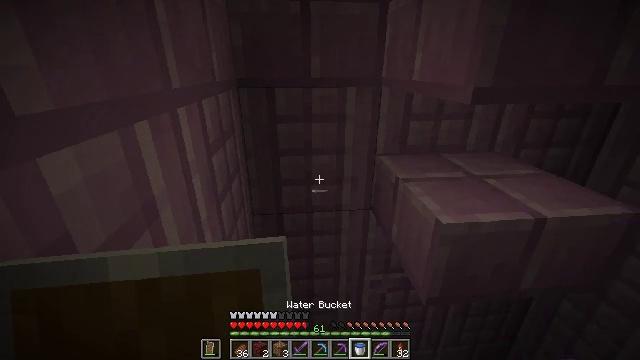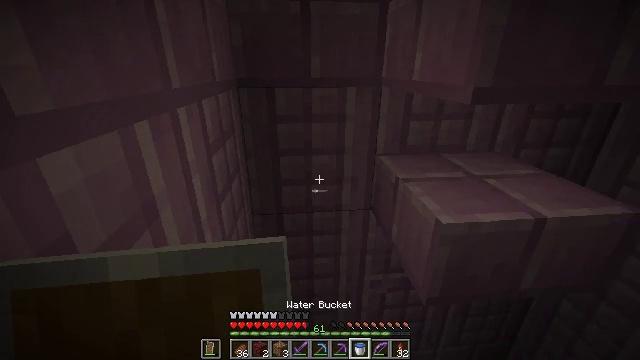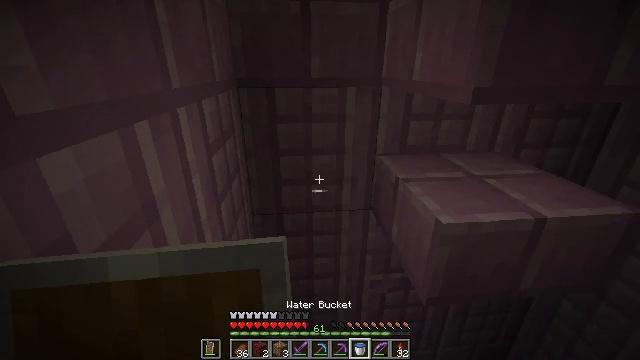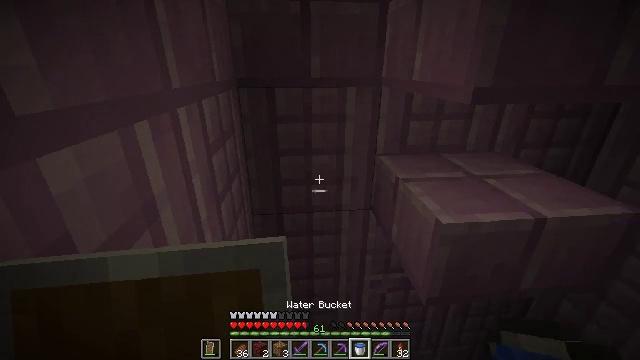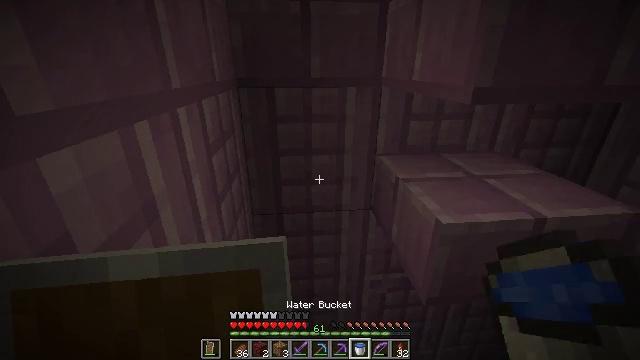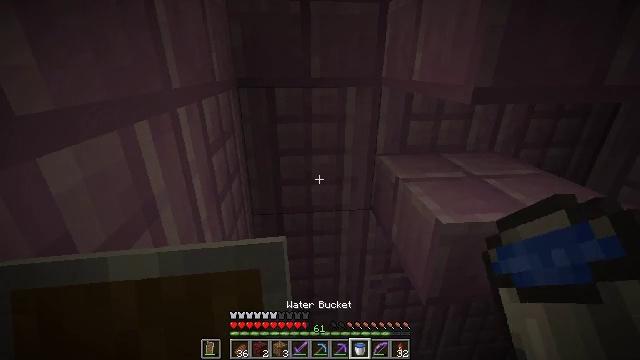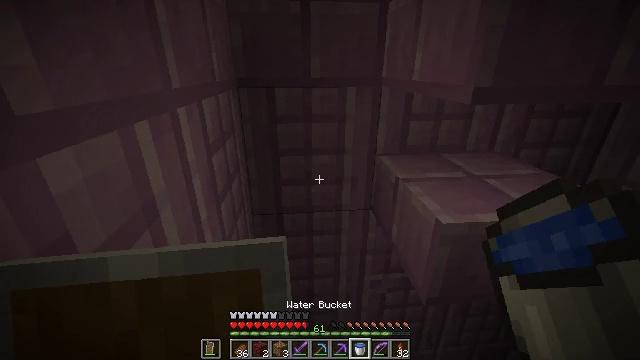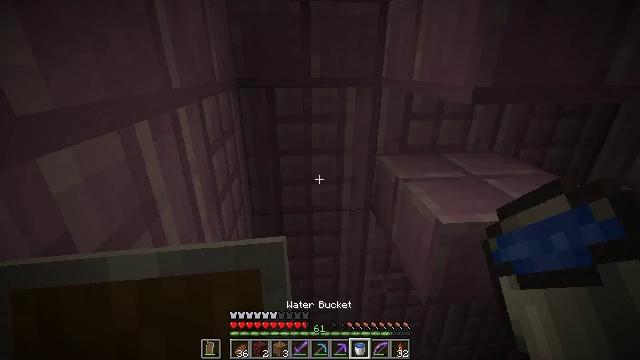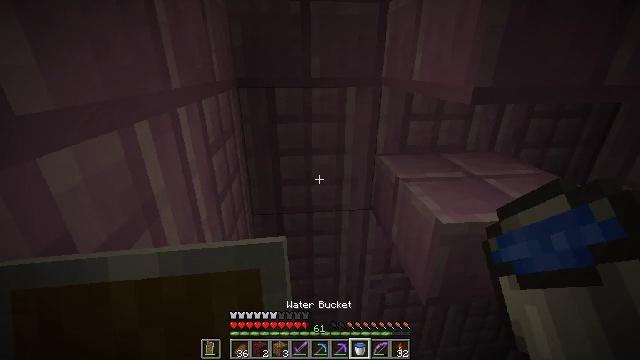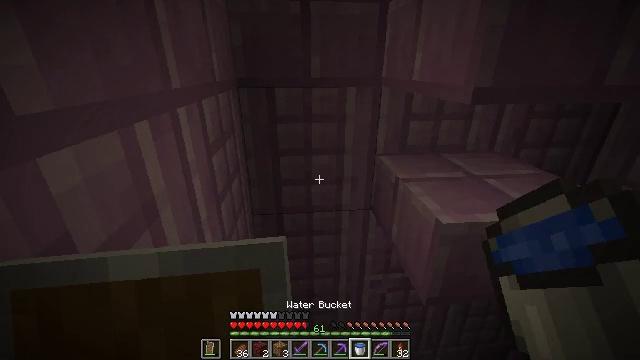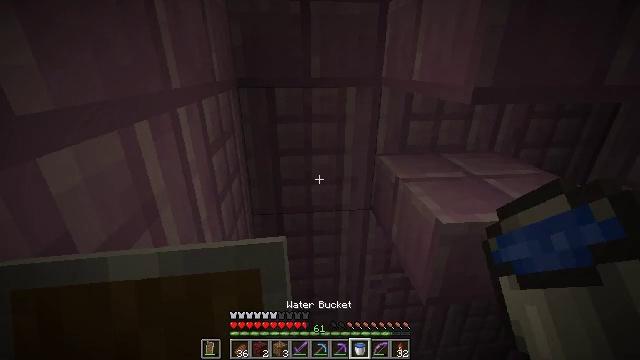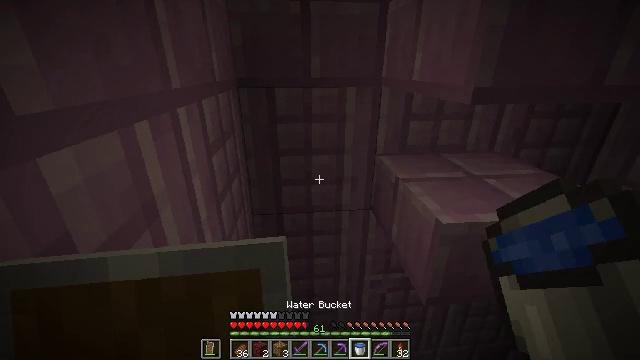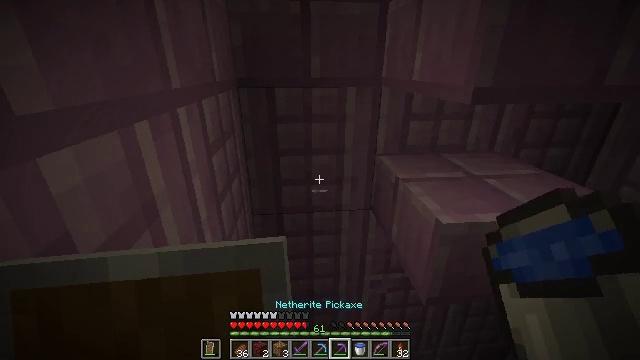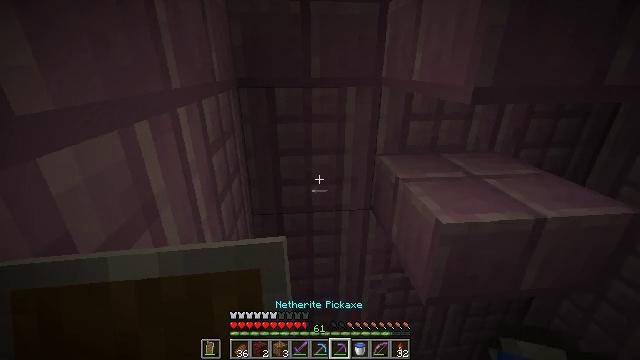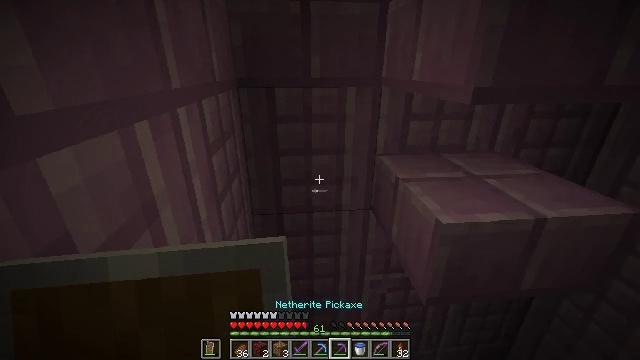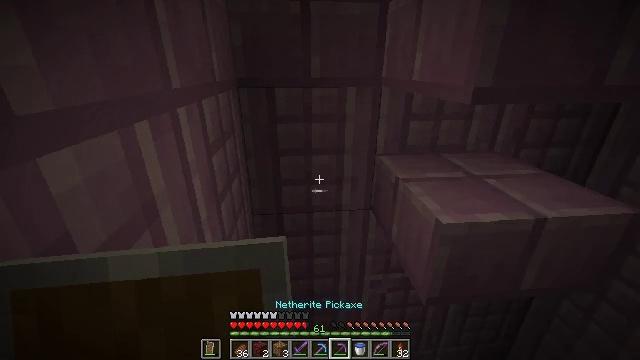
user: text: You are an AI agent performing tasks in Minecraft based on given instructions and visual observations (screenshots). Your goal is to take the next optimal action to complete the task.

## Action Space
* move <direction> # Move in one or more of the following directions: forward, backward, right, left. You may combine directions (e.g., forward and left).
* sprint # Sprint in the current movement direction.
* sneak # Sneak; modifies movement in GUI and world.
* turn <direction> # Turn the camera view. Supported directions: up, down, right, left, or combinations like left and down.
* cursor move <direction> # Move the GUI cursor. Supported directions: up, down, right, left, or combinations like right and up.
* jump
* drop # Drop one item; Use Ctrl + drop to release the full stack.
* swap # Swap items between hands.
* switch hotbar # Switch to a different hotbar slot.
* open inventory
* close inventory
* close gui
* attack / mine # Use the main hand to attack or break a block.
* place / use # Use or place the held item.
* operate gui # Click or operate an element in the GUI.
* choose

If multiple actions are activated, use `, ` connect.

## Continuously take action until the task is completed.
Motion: motion action
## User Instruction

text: Retrieve the purpur slab for building.
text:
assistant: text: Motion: no_op
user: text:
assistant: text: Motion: no_op
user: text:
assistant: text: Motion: no_op
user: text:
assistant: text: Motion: no_op
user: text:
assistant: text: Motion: no_op
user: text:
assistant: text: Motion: no_op
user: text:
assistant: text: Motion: no_op
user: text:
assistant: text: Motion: no_op
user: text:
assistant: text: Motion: no_op
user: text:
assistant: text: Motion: no_op
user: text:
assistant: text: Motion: no_op
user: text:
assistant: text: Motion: no_op
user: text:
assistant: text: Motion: no_op
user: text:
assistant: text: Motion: no_op
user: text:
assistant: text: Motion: no_op
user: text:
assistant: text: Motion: no_op
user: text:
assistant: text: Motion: turn up
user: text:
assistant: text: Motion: turn right and up
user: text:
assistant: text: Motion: turn right and up
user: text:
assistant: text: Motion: turn right and up
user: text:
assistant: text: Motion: turn right and up
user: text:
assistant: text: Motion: no_op
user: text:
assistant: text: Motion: no_op
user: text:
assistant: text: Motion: no_op
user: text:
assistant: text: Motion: no_op
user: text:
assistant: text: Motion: no_op
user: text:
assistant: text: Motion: attack / mine
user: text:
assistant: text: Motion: attack / mine
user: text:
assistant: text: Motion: attack / mine
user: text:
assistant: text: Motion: attack / mine